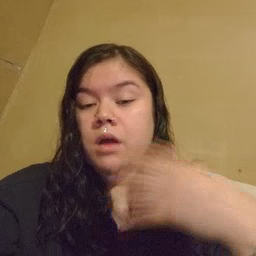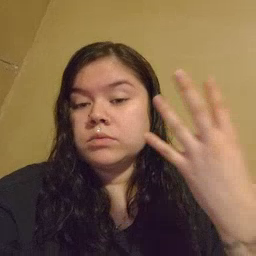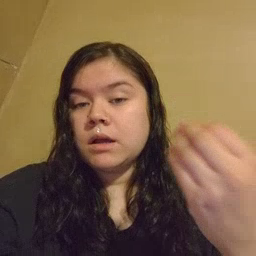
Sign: outside